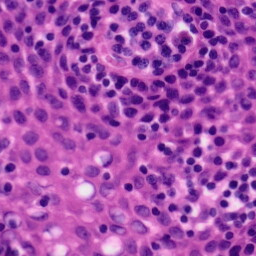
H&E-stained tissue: Tonsil